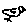
Label: bird